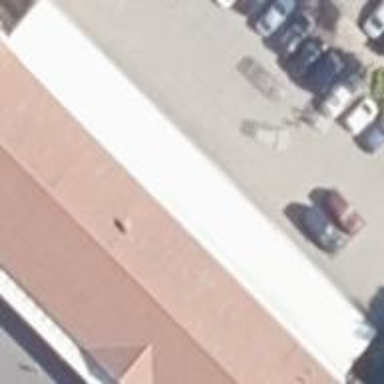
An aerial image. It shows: Carport structure.